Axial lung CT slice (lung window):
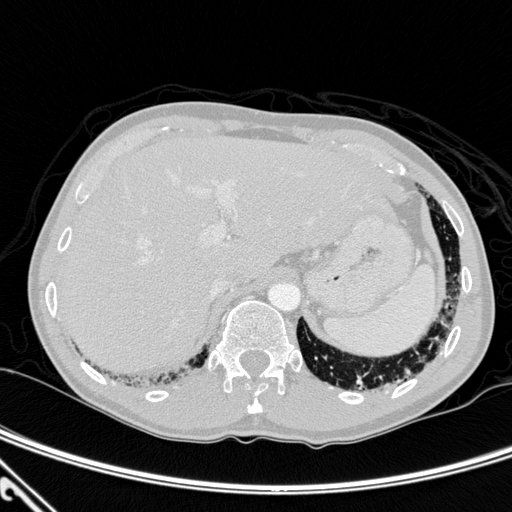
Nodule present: no